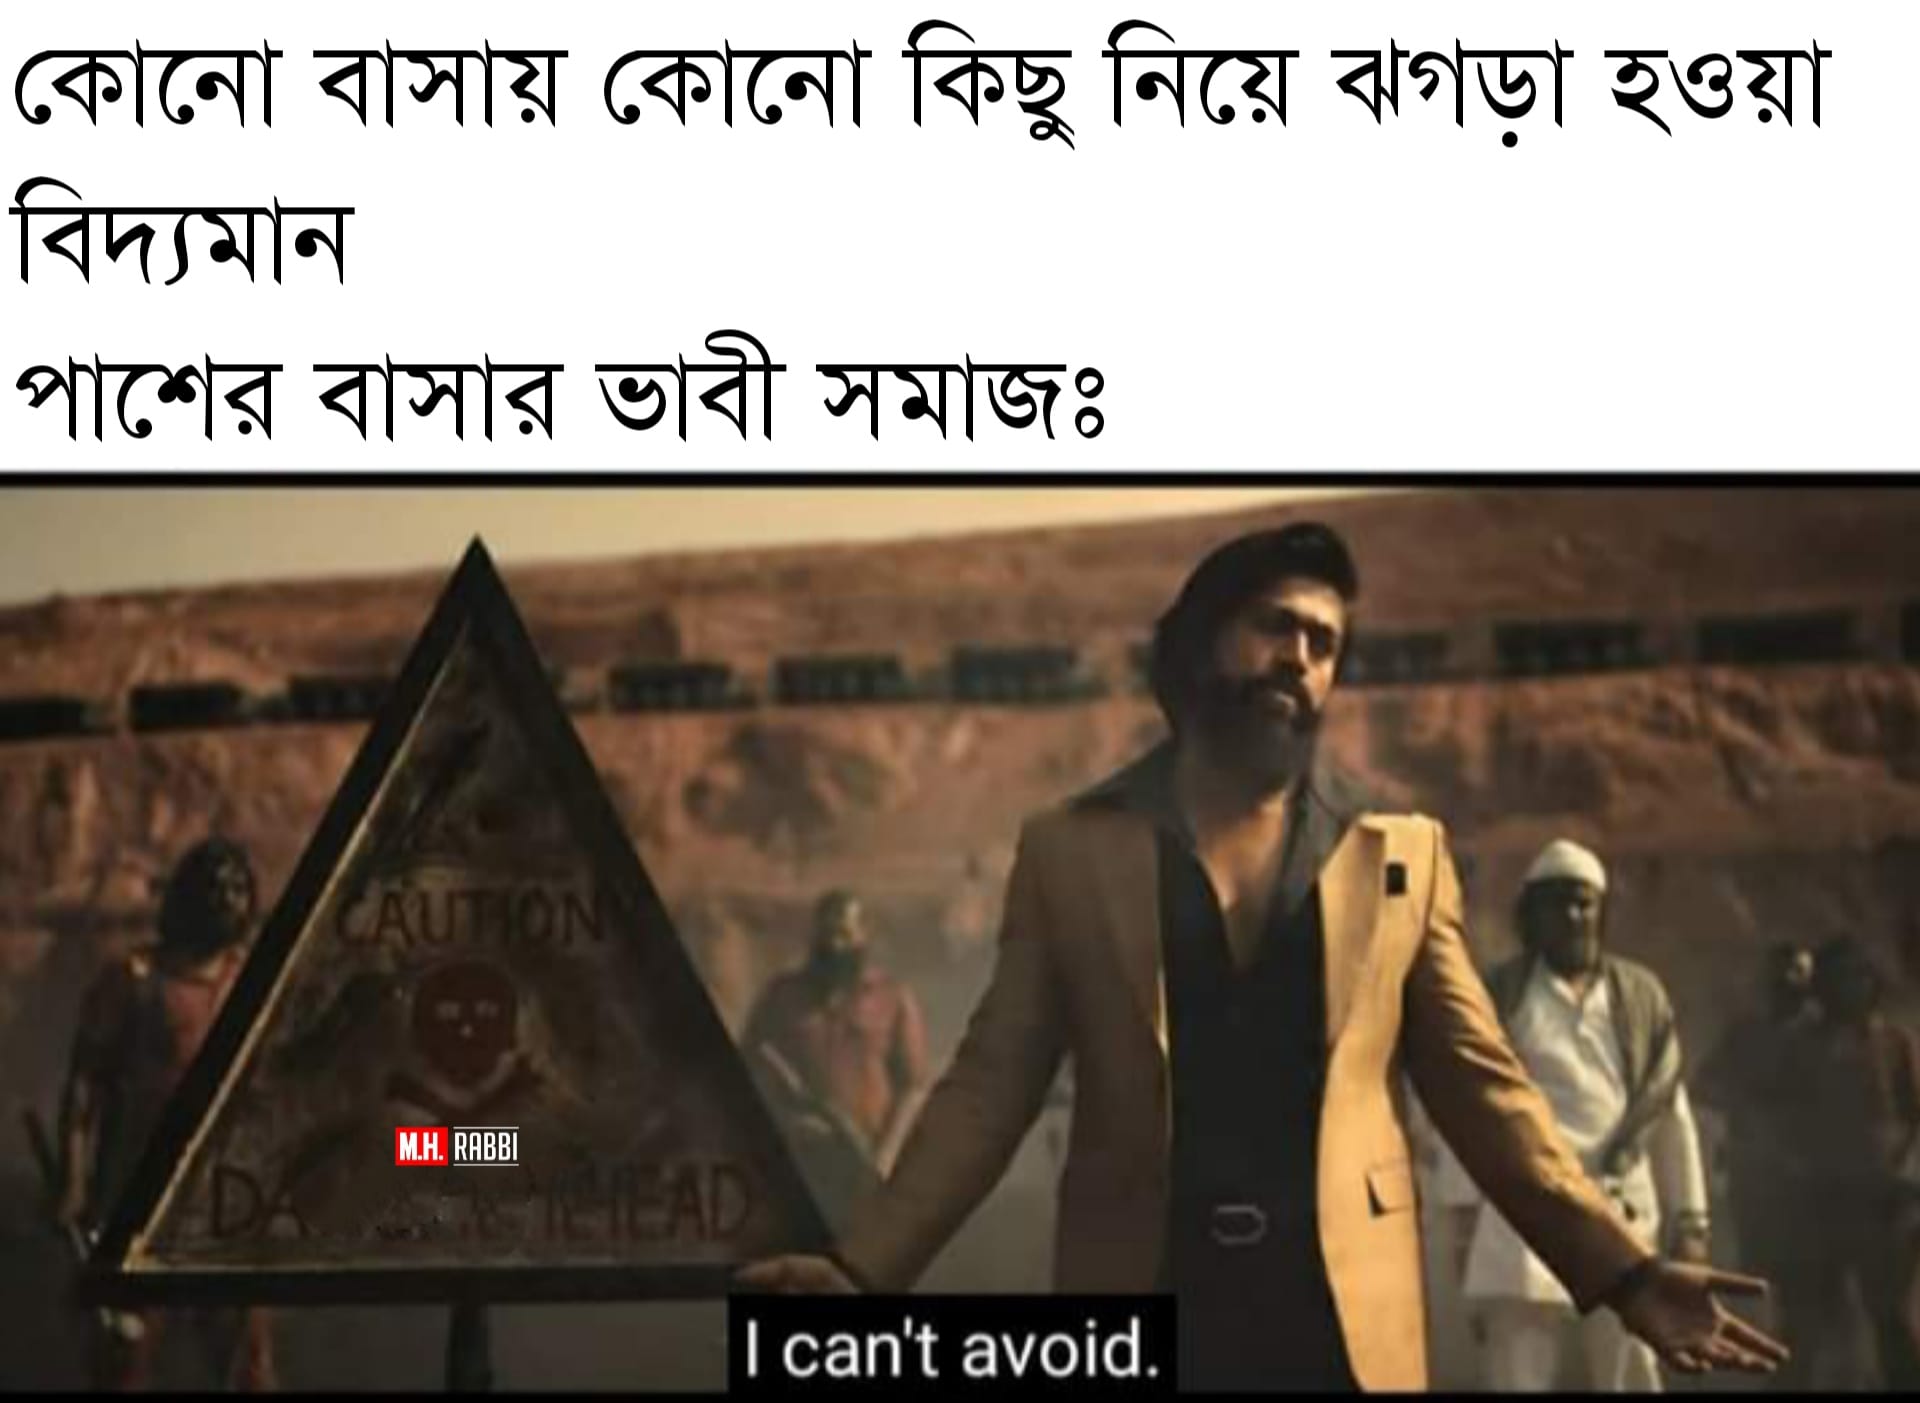
Caption: কোনো বাসায় কোনো কিছু নিয়ে ঝগড়া হওয়া বিদ্যমান    পাশের বাসার ভাবী সমাজঃ  I can't avoid
Label: non-hate